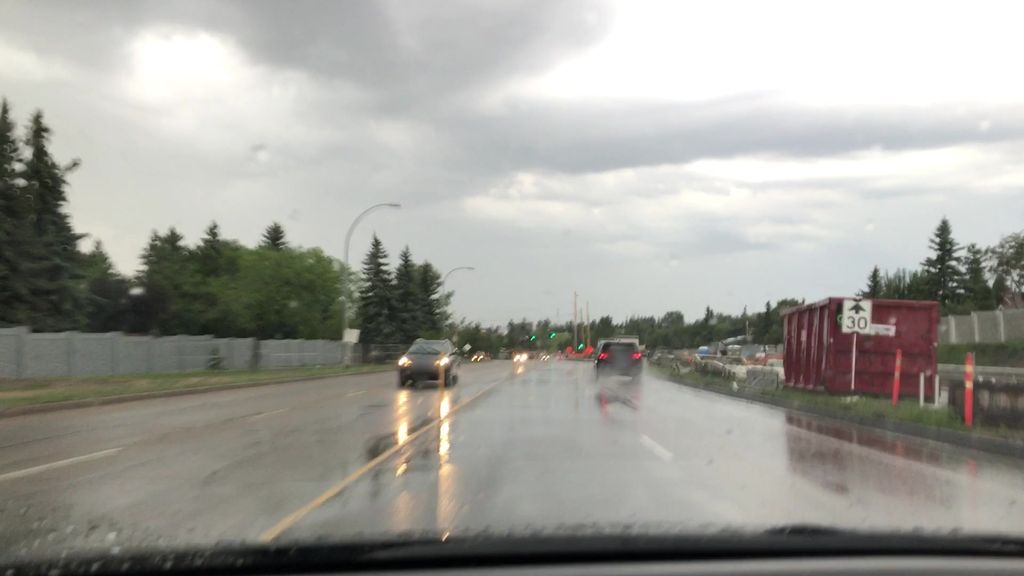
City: edmonton